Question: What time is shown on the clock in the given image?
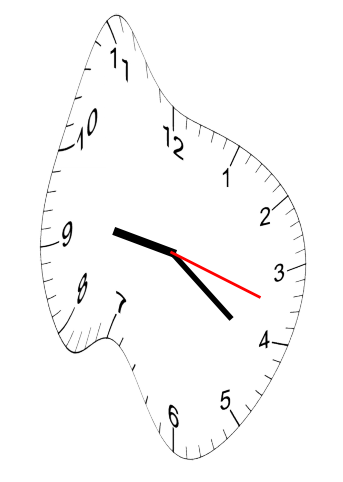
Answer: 09:21:18